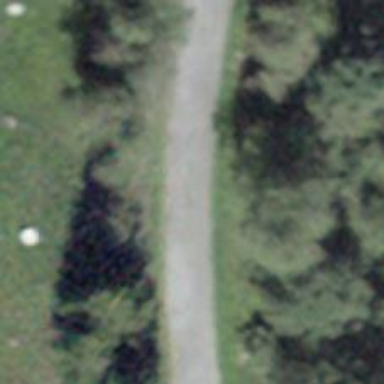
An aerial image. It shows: Track road with excellent visibility. The tracktype is categorized as grade4.